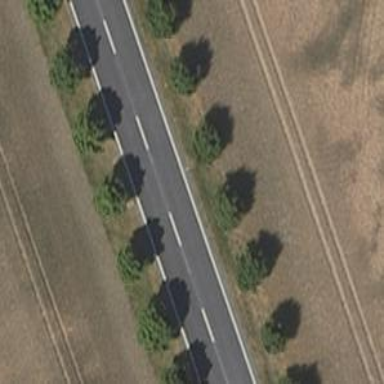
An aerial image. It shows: Row of deciduous broadleaved trees.